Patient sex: M
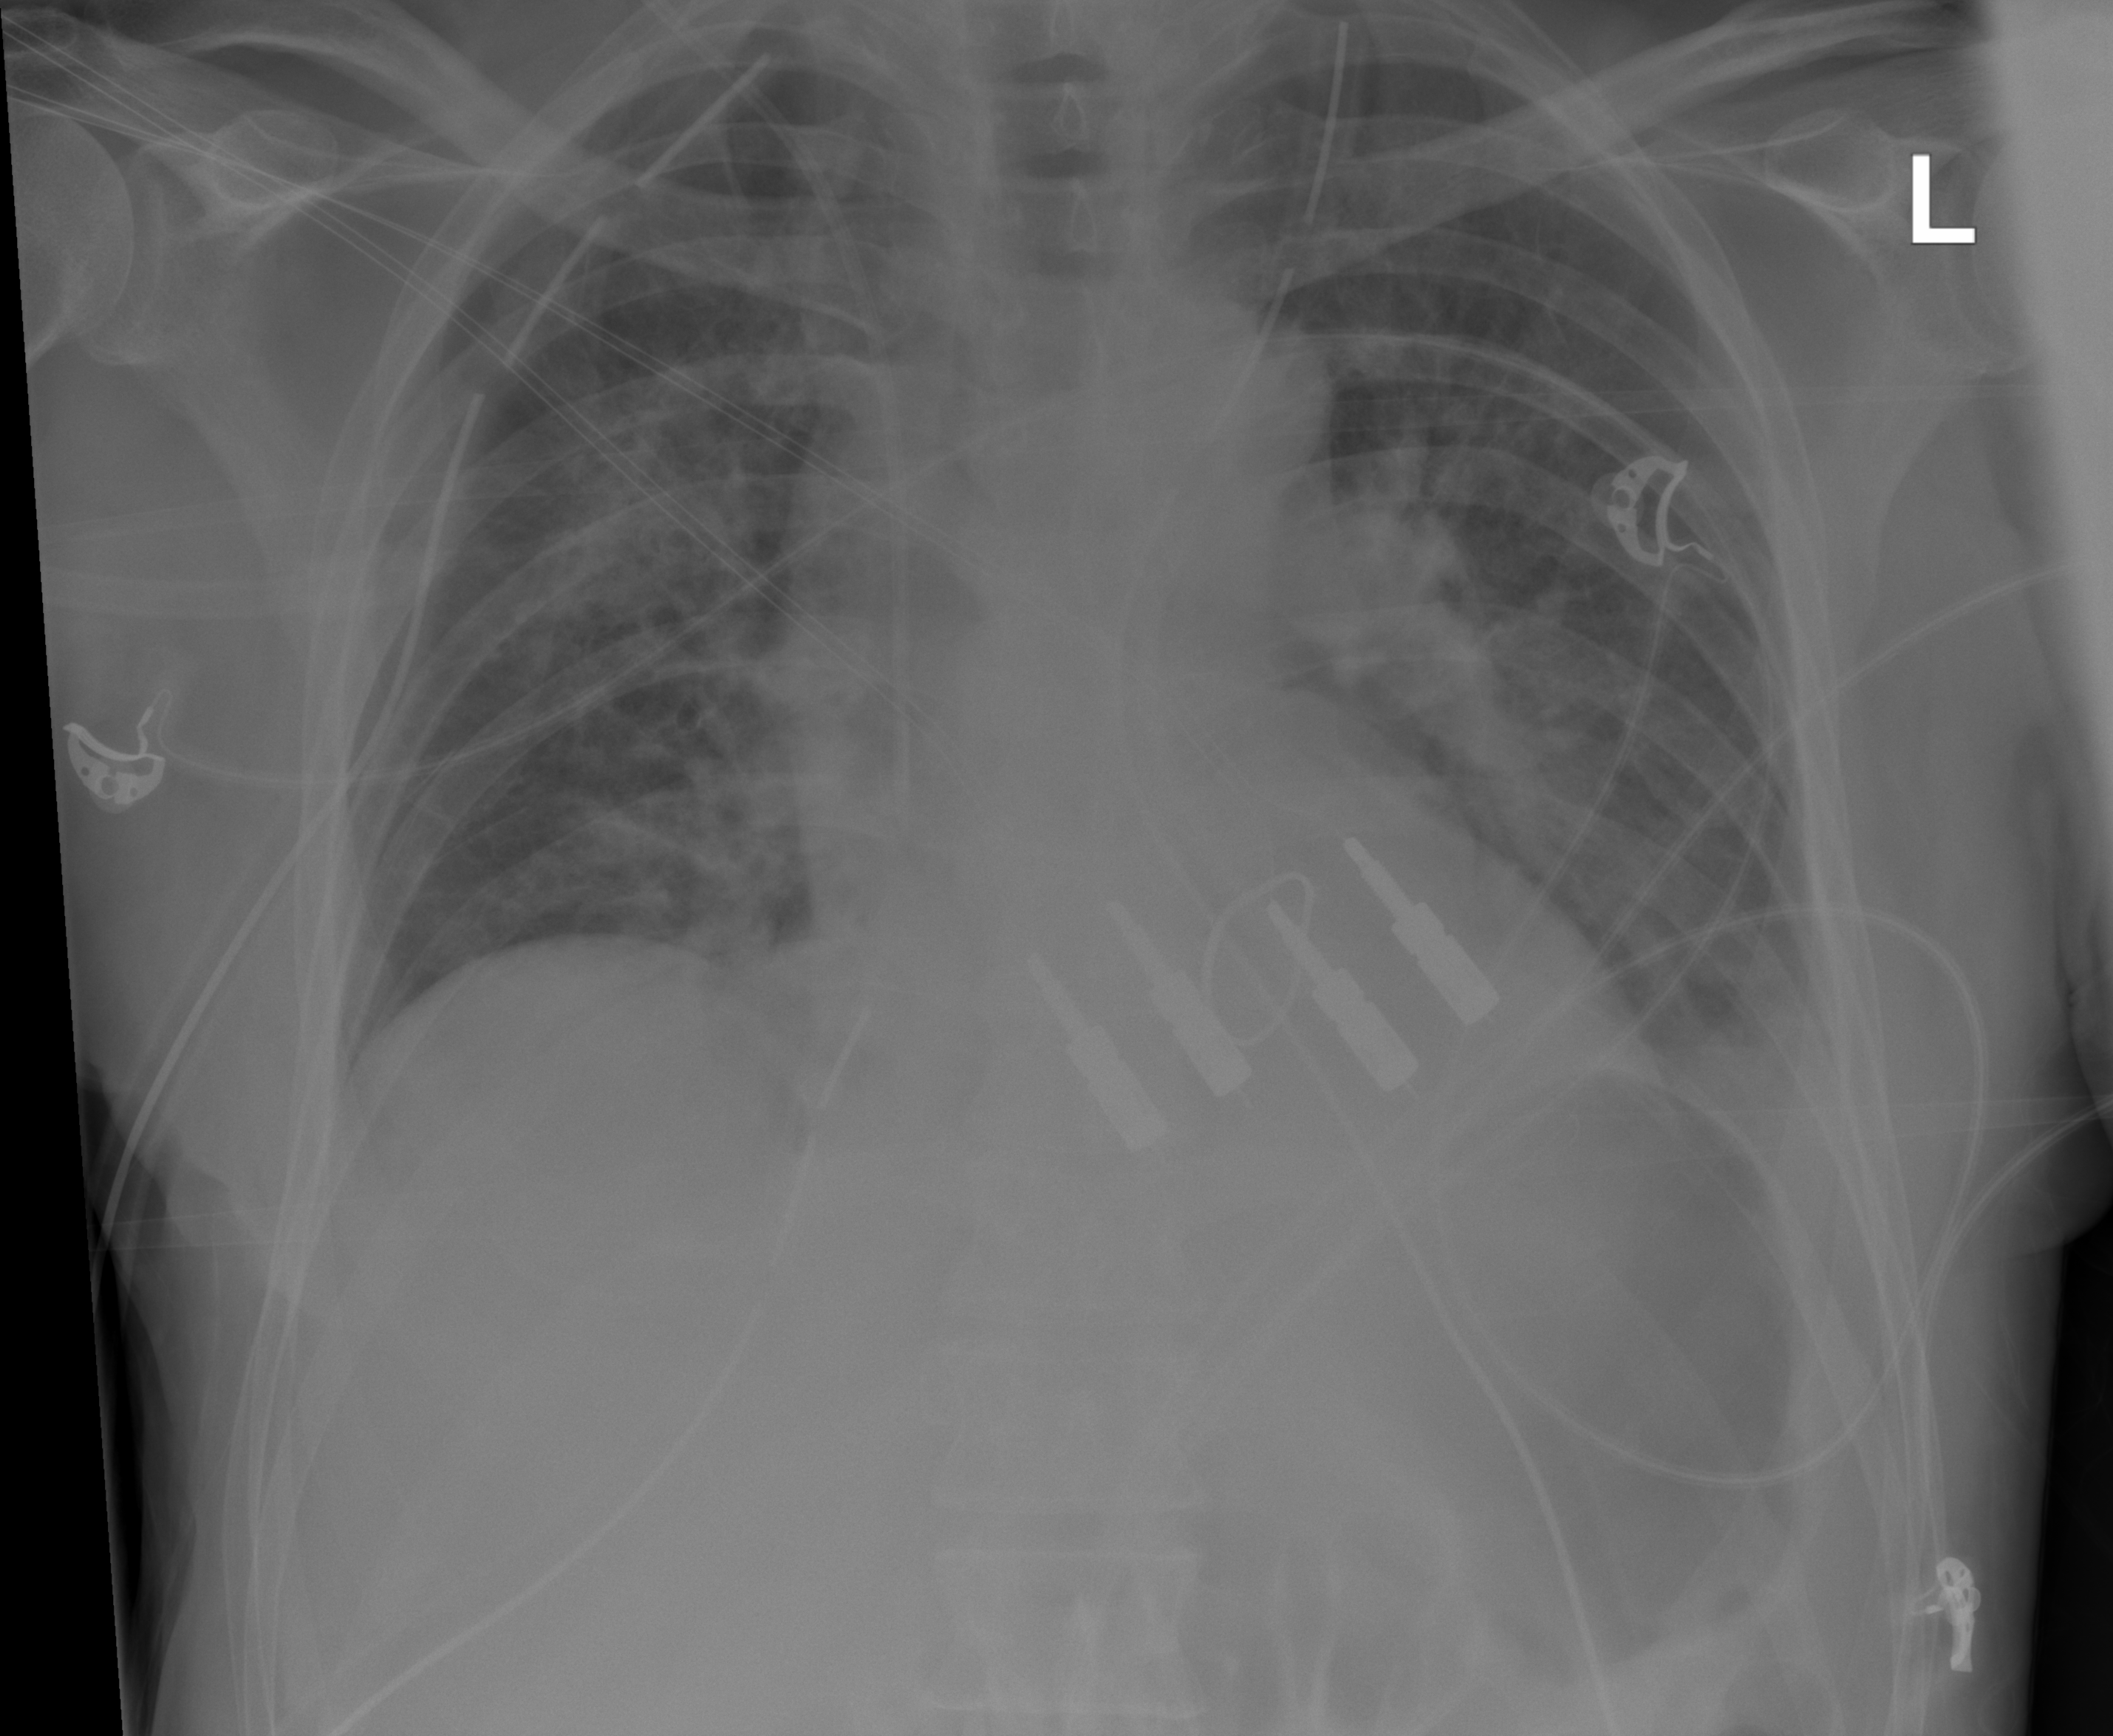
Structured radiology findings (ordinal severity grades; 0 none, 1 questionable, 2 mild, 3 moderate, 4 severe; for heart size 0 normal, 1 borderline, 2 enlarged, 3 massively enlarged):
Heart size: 1
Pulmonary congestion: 2
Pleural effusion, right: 0
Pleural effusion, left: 2
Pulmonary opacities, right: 2
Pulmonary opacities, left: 2
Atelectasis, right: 0
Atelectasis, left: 2